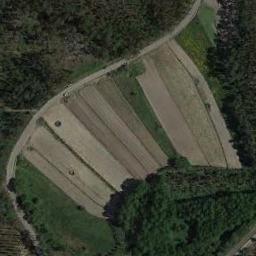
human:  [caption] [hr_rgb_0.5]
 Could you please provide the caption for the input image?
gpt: There is a winding path between the terraces .

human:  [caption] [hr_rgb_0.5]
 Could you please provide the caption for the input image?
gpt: A large dense layer of green terraces with large green trees .

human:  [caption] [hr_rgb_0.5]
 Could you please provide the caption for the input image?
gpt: The bare and green terrace is next to some trees .

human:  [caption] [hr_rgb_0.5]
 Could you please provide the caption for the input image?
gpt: There are many plants on the terrace .

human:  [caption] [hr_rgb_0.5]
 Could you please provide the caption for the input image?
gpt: There are many green trees beside the terraces .